Question: I have 2 free-draggable 'div' elements with absolute positioning. Inside those 2 divs, I have 3 additional draggable 'div's. (I use jQuery and jQuery-UI)
- 'Div A''Div B'- -
I did everything related to drag, drop, swap operations: All good.
The problem is, I couldn't prevent dropping yellow box on green box when 'Div A' is over 'Div B'.
What I tried: (but didn't work)
- 'parent''containment'- I tried the following function for droppable's 'accept':'''
$(elem).droppable({
accept: function(draggable){
if(draggable.parent()!=$(this).parent()){
return false;
}
return true;
});
'''
I want to solve this without assigning and comparing ID or CLASS names. Is this possible?

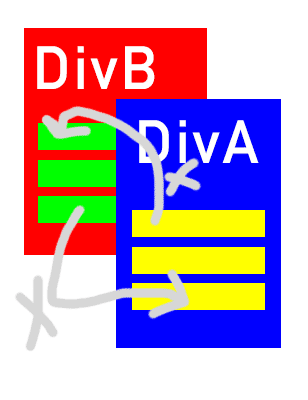
Answer: 'if(draggable.parent()!=$(this).parent())' will never be true, because even if they contain the same DOM element, they're two separate jQuery objects, and separate objects are never '==' to each other. If it's really correct to compare the parents, you could compare the DOM elements, because there will only be the one (even if it's wrapped in more than one jQuery object):
'''
if(draggable.parent()[0] != this.parentNode)
'''